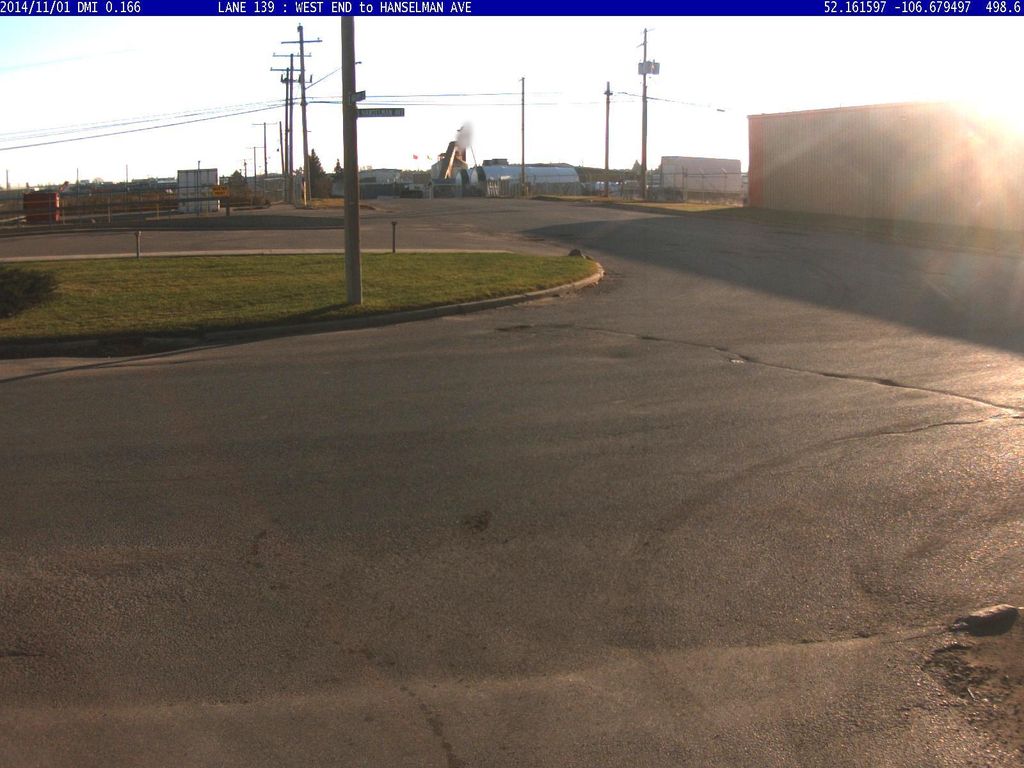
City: saskatoon